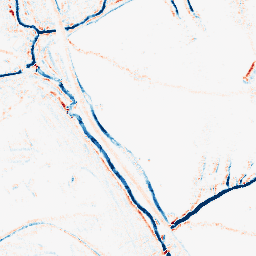
Category: morphological
Decomposition family: morphological_rect
Decomposition parameters: operation: average
width: 5
height: 5
Upsampling method: quintic
Upsampling parameters: scale: 8
Upsampling scale: 8